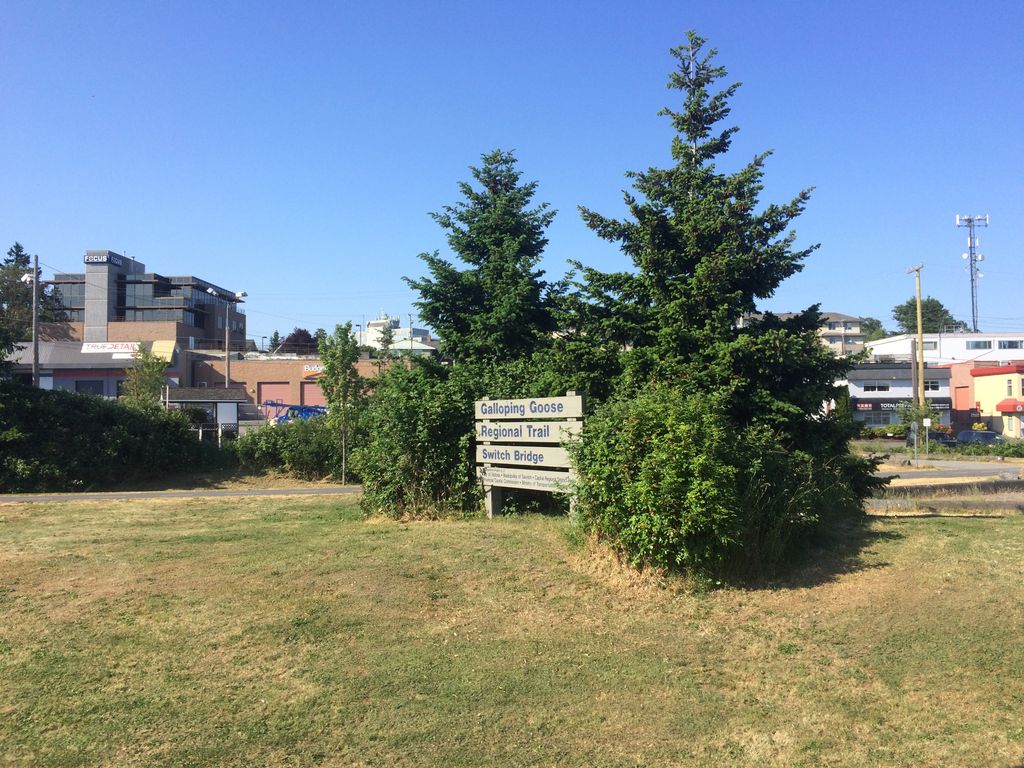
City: victoria